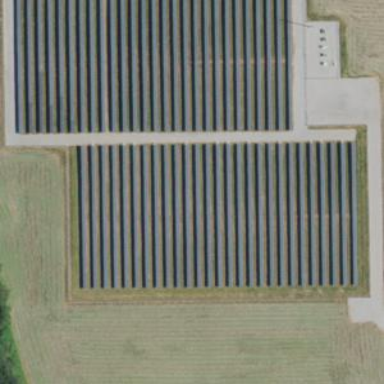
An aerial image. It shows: Solar power plant.